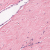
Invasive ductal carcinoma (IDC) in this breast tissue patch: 0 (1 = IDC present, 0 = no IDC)